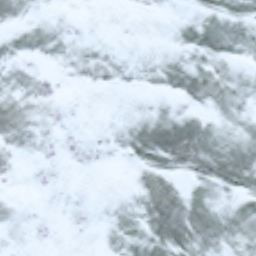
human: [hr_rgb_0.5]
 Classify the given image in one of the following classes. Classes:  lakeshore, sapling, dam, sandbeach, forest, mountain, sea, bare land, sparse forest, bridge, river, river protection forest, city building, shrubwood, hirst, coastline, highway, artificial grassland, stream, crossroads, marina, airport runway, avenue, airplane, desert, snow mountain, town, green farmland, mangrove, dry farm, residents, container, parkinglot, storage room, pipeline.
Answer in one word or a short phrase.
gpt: snow mountain